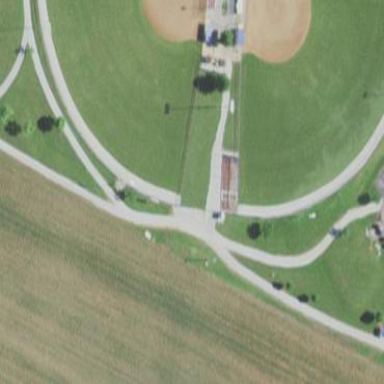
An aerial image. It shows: Pitch designated for baseball and softball activities.